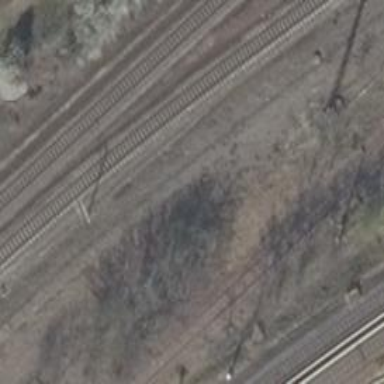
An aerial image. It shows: Railway with electrified contact lines.